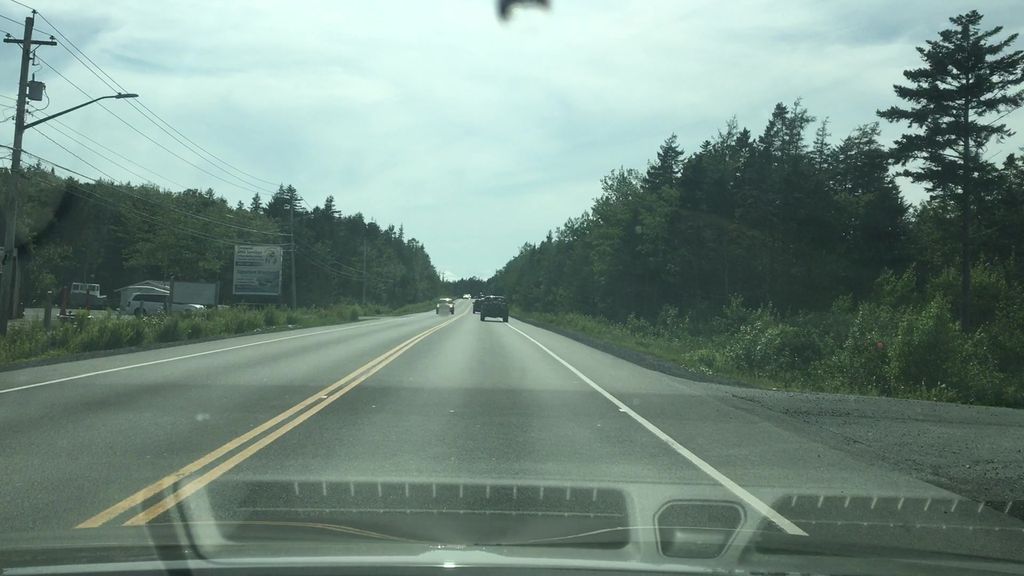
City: halifax